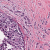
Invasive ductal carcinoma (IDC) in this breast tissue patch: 1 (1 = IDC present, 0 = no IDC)